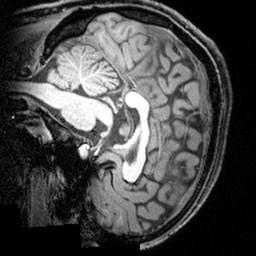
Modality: T1w
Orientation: sagittal
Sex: male
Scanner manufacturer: siemens
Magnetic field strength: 3 T
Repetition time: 1.9 s
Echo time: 0.00397 s